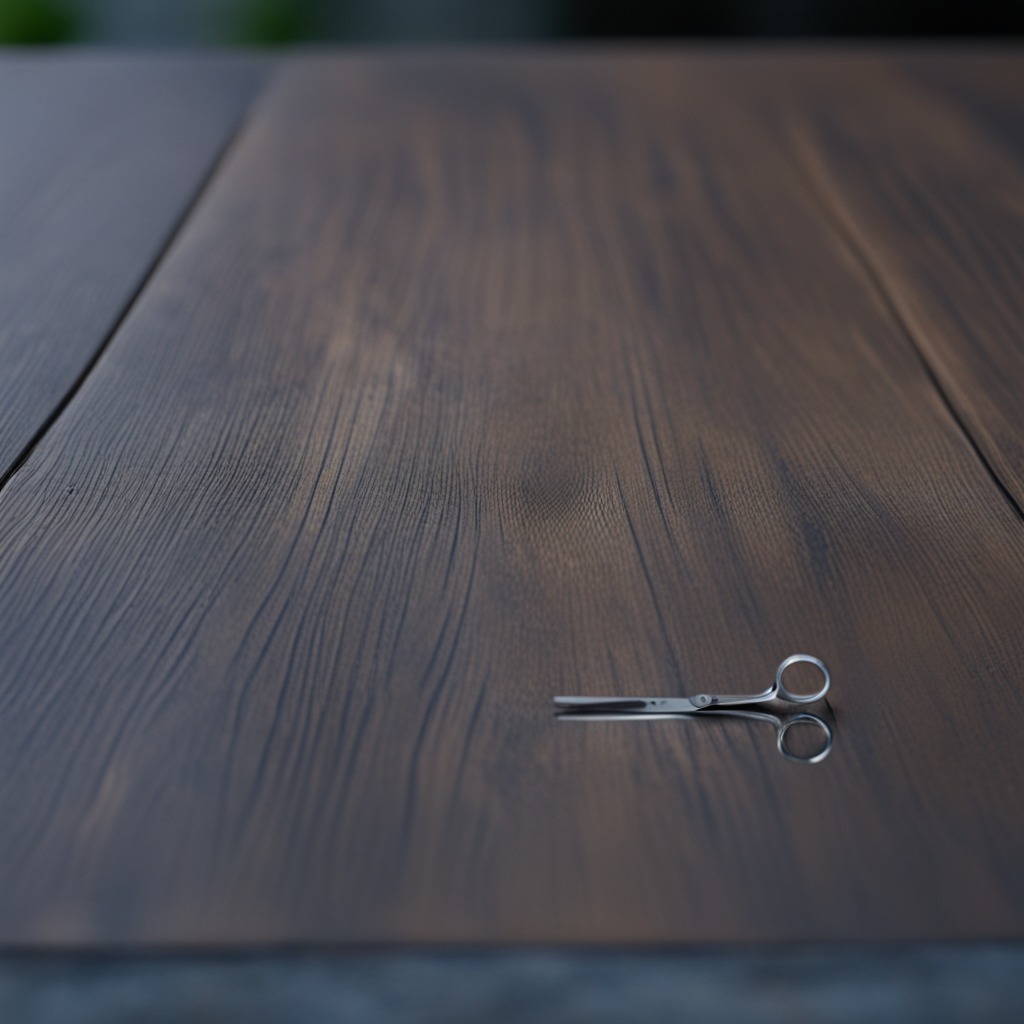
A scissor is lying on the table.